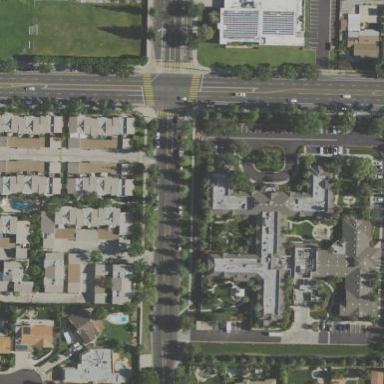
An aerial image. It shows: Residential building.